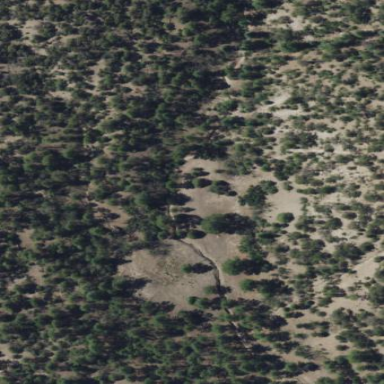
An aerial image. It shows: Area covered in scrub vegetation.